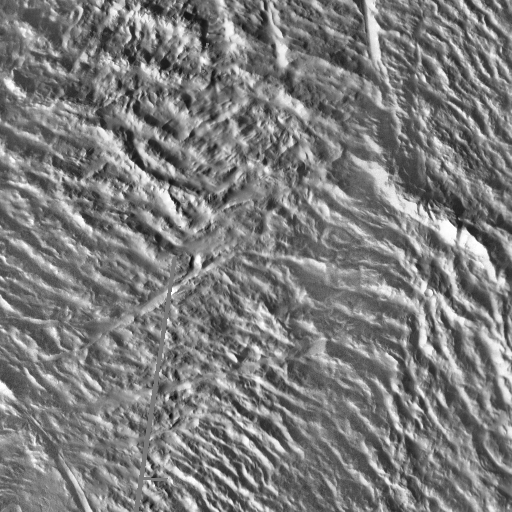
Crater classes present: Background, Other, Buried